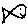
Label: fish